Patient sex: F
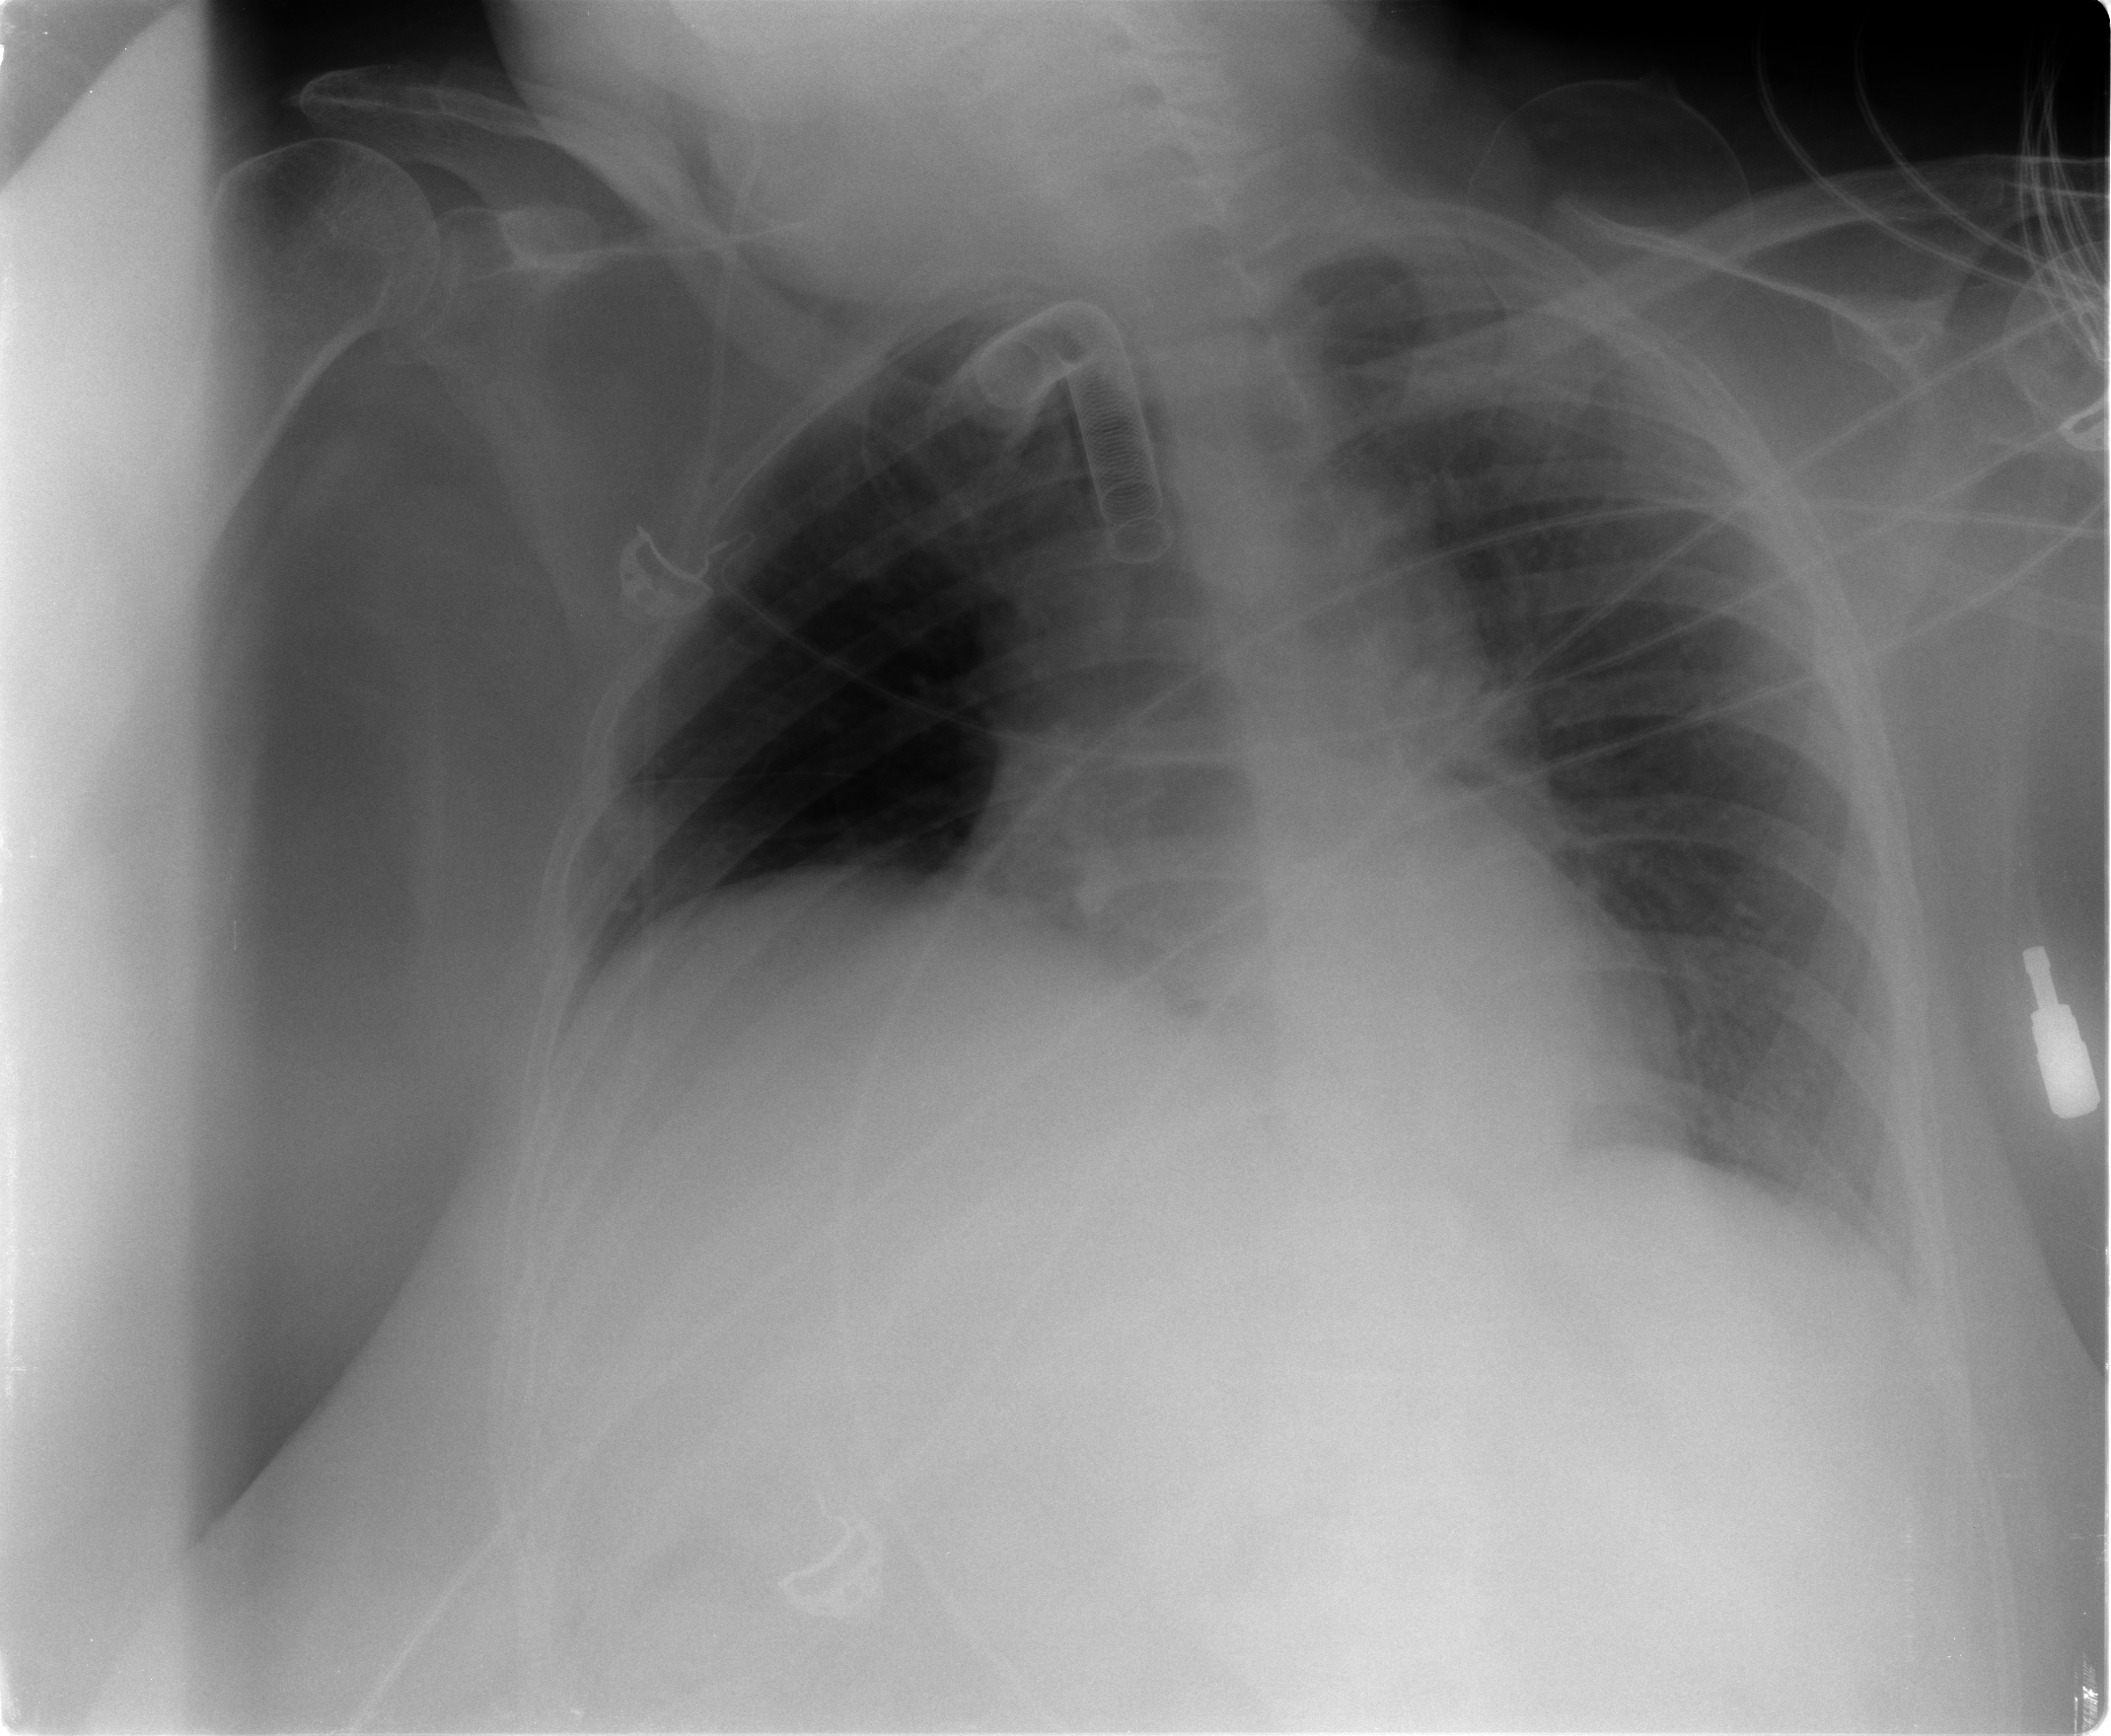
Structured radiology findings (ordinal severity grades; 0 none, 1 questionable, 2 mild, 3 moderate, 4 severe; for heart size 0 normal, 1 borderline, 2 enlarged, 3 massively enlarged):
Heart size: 0
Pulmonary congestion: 1
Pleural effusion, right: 0
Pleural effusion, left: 2
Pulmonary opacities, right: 0
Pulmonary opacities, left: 0
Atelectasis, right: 2
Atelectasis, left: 2